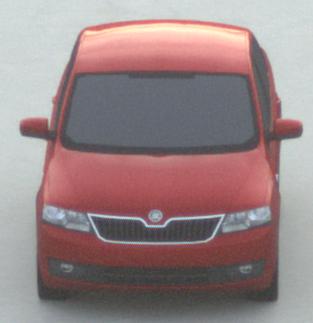
Make: Skoda
Model: Rapid
Detailed model: Rapid 1.2 Active Limousine
Model produced from: 2012/10
Model produced until: 2015/04
Doors: 5
Color: red
Road condition: dry road
Daytime: sunrise or sunset
Contrast: low contrast